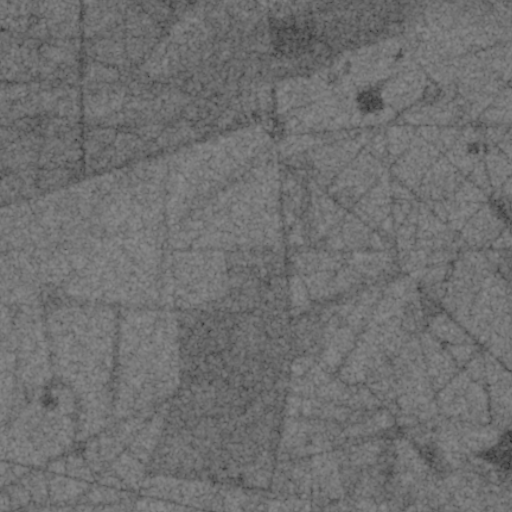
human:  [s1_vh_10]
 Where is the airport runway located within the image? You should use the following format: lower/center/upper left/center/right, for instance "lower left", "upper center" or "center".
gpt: The airport runway is located in the lower right of the image.
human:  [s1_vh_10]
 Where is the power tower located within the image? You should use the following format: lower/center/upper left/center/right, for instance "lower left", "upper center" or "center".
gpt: The power tower is located in the upper right of the image.
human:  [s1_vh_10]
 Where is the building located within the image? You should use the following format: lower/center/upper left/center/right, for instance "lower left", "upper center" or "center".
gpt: The building is located in the center of the image.
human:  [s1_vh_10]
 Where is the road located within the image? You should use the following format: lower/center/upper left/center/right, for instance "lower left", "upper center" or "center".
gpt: There is no road in the image.

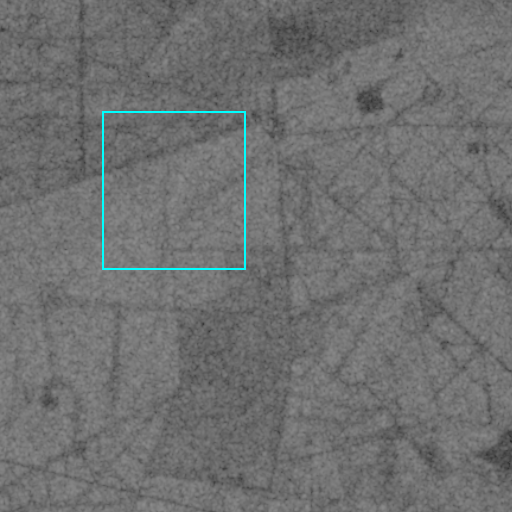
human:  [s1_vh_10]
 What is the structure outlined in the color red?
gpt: There is no red outline.
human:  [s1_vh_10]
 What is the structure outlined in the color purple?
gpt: There is no structure outlined in purple.